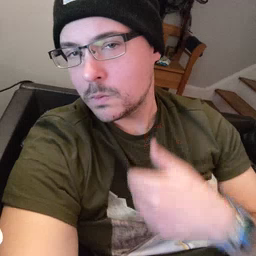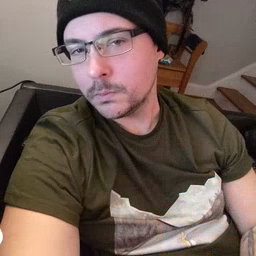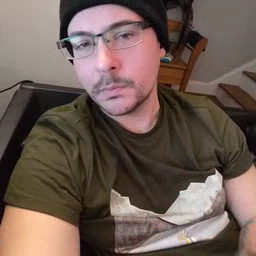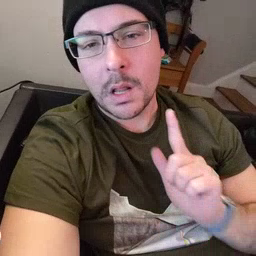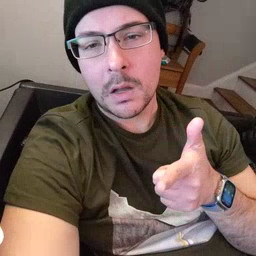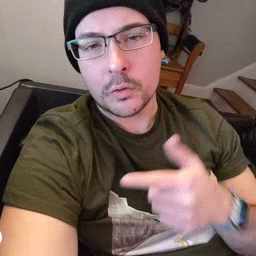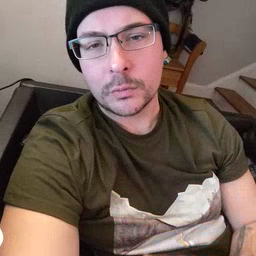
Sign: later